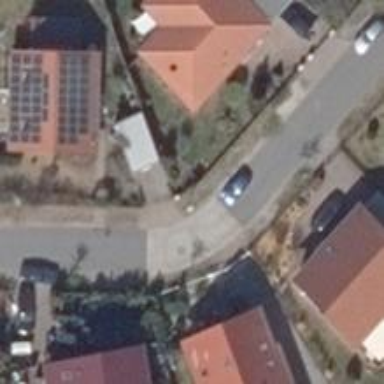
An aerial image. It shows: Residential road.